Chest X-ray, AP view. Patient: 62 years old, sex F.
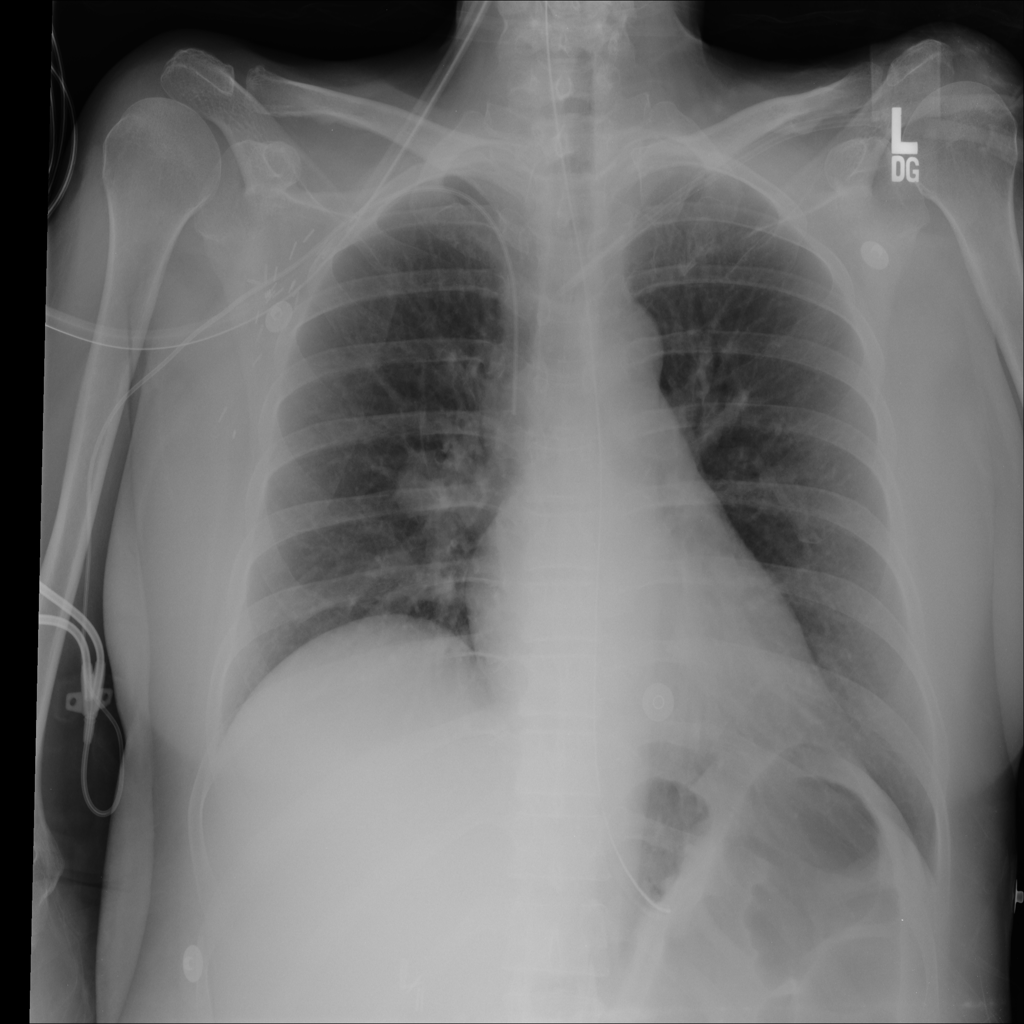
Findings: Infiltration, Nodule